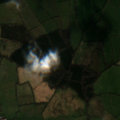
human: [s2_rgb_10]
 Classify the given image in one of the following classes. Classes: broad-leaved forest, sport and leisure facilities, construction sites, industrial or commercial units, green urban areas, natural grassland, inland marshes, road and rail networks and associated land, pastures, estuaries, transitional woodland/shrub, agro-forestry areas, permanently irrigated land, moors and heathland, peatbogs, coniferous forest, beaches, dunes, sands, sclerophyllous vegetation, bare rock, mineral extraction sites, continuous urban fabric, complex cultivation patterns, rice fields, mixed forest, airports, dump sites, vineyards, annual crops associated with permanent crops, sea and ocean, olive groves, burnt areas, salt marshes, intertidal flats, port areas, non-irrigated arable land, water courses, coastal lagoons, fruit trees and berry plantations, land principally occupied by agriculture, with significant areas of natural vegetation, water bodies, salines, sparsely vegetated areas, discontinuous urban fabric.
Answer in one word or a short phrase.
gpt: pastures, coniferous forest